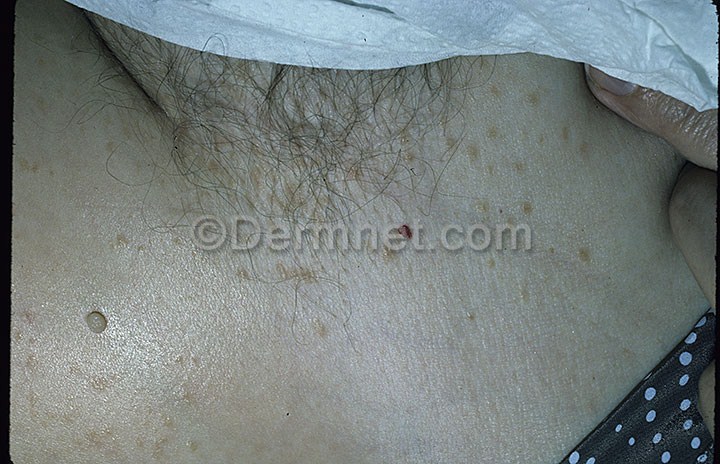
Disease: Seborrheic Keratoses and other Benign Tumors